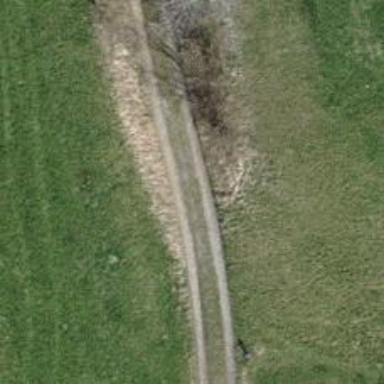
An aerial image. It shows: Track with grade 3 surface.